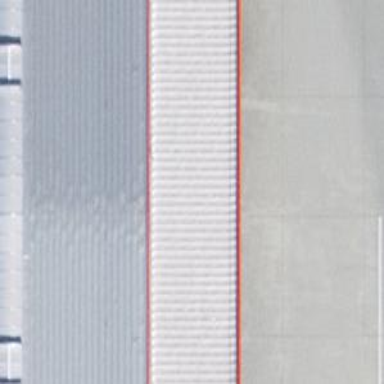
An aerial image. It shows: View of roof of building.